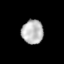
Tissue: lung
Cell type: Epithelial cells
Senescence score: 0.03357
Nuclear area (px): 510
Mean DAPI intensity: 183.773